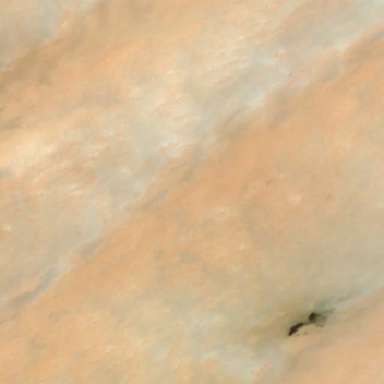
The desert is dusty barren and desolate .